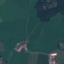
Land use / land cover: Pasture